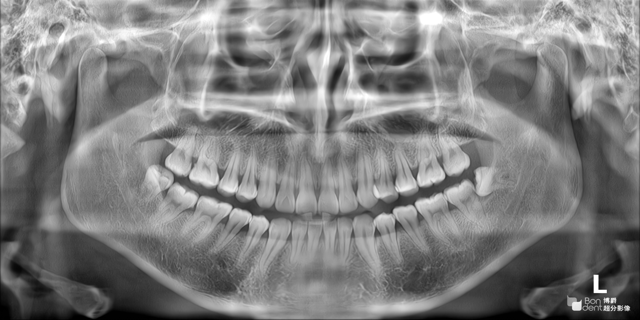
adult